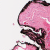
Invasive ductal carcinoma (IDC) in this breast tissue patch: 0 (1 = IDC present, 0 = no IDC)